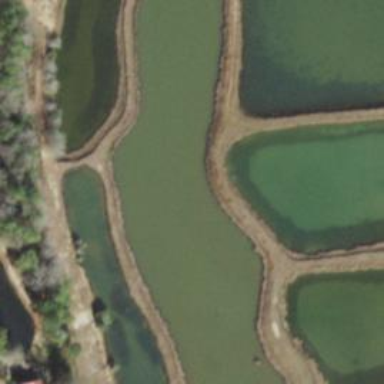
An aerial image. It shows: Area dedicated to aquaculture.